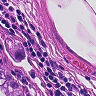
Metastatic tissue present: no